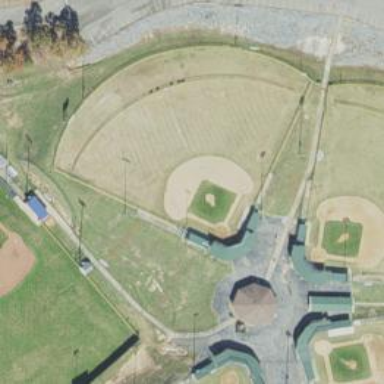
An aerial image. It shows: Baseball pitch for leisure and sports activities.